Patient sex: F
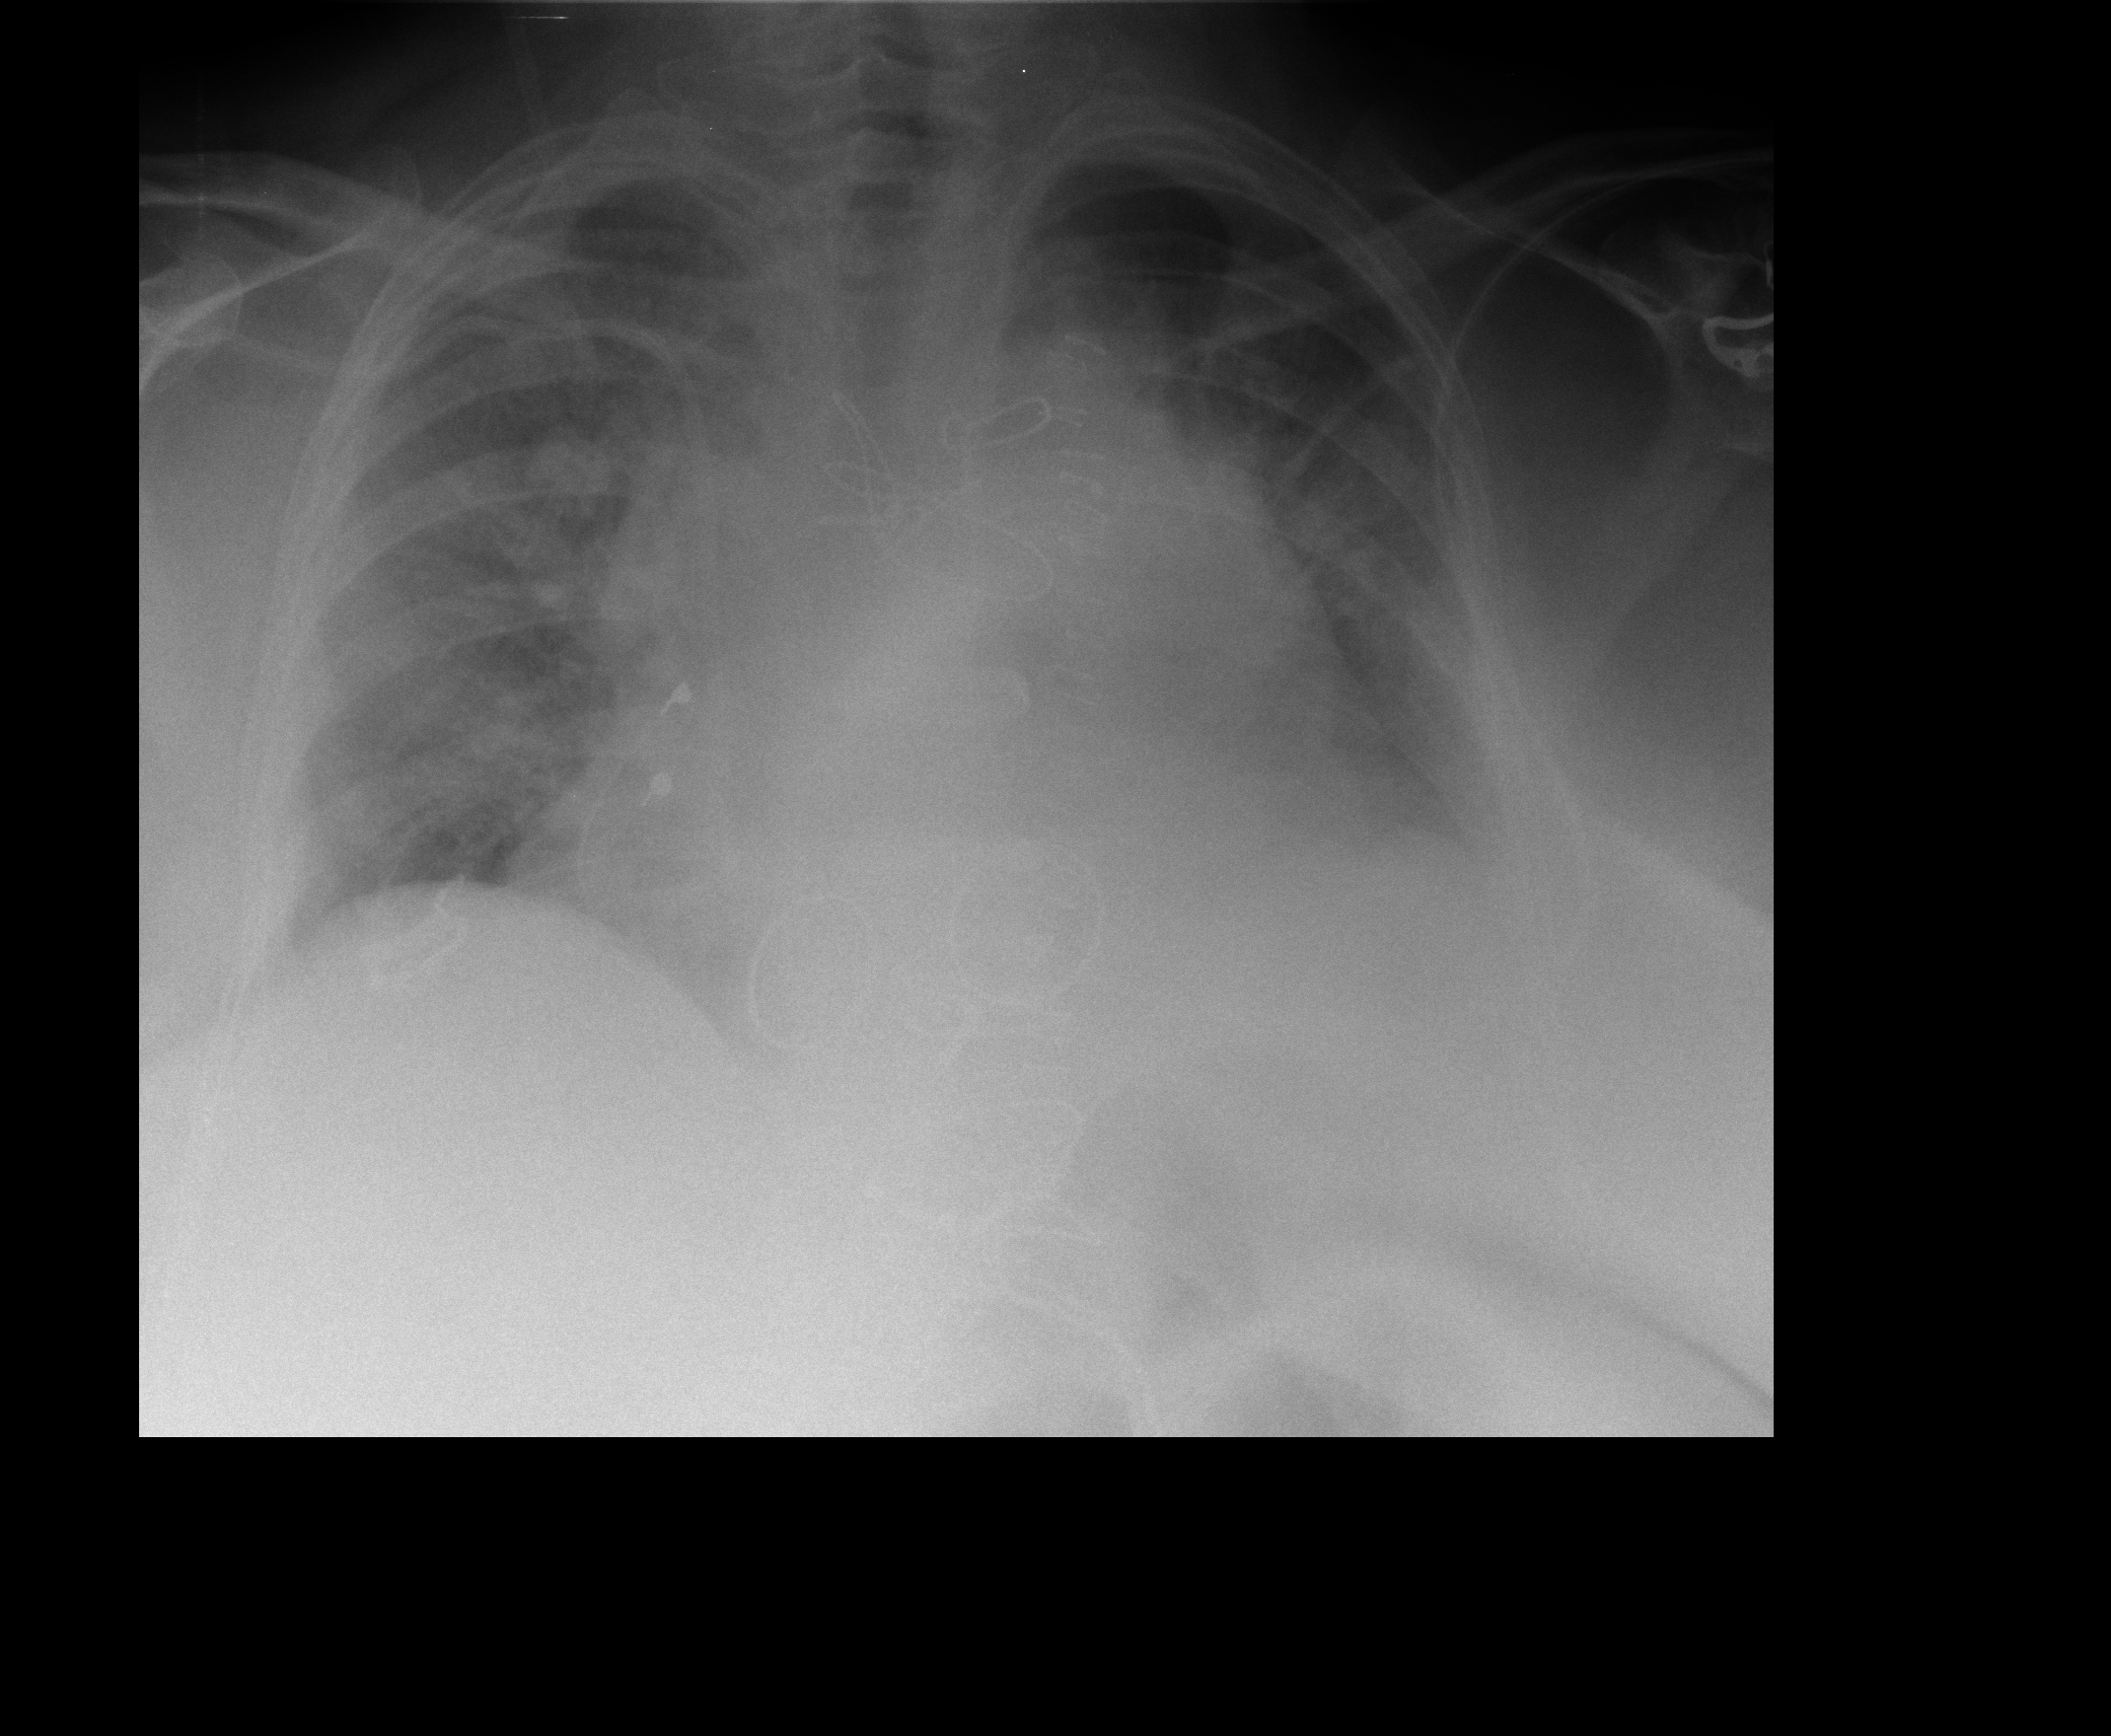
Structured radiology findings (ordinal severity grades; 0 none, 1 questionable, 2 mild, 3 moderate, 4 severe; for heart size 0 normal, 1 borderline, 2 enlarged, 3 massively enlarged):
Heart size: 3
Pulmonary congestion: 3
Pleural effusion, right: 1
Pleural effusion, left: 2
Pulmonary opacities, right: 0
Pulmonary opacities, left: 0
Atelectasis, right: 2
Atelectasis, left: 2